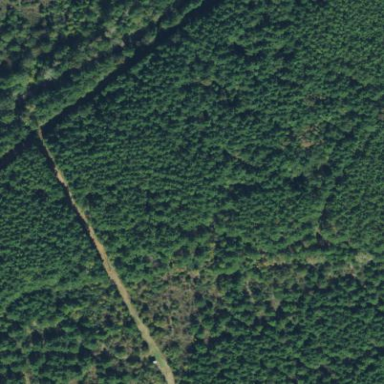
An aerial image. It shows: Evergreen forest with needle-leaved trees.